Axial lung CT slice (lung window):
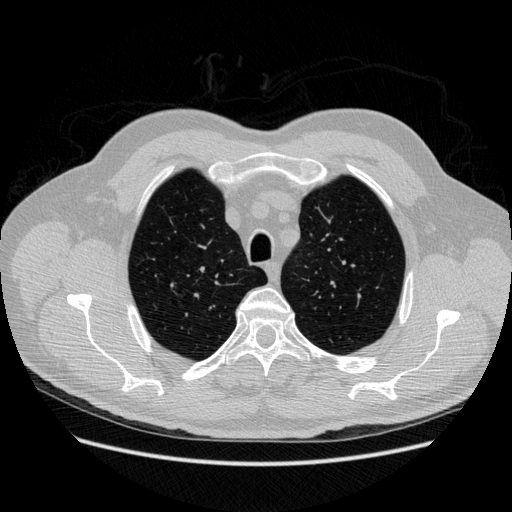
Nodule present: no